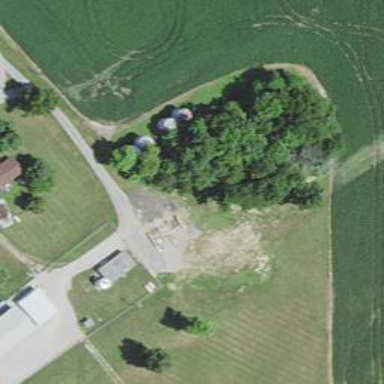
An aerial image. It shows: Silo.